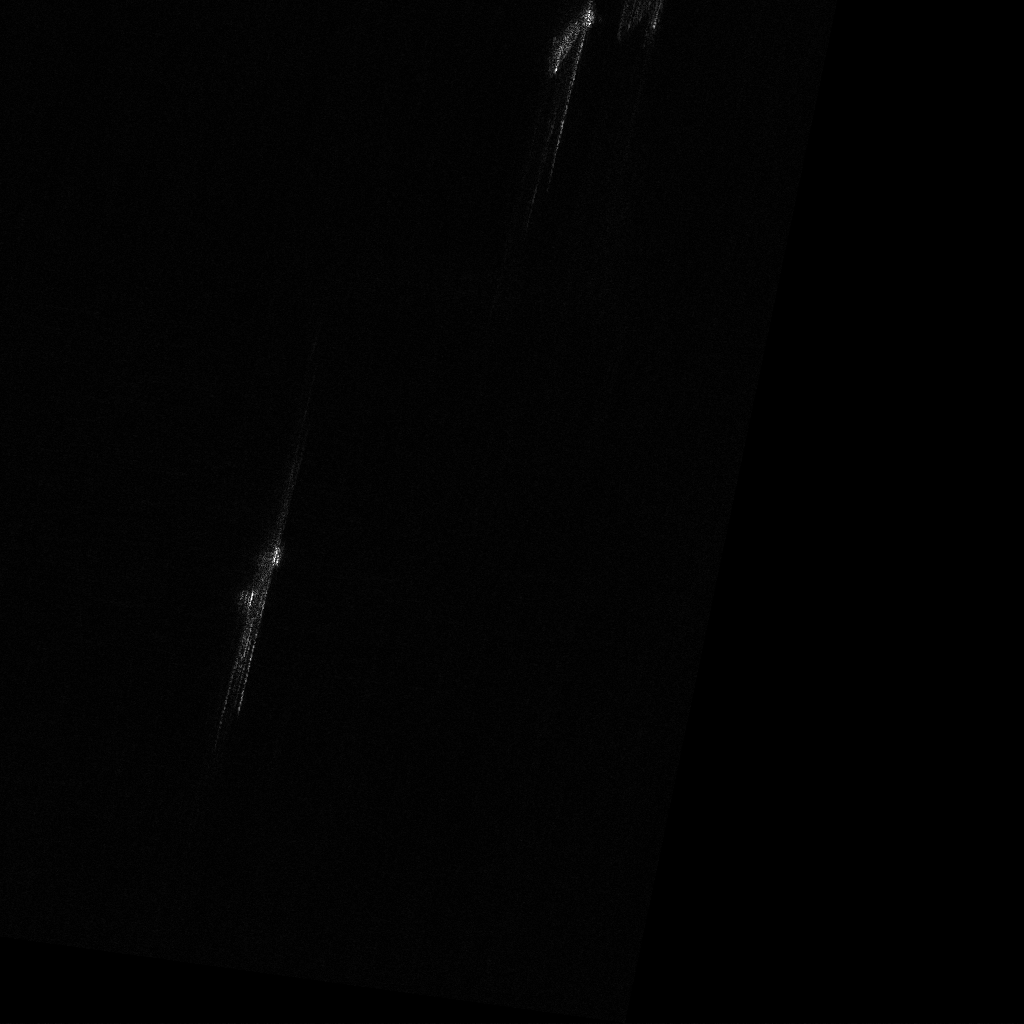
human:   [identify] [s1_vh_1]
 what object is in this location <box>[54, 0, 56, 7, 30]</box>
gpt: <ref>1 large container at the top</ref>